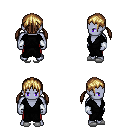
a pixel art fantasy rpg character, male body template, dark elf, purple skin, gray robe, red pants, blonde twin-tailed hairstyle, white cloth bracers, white slippers, four views (front, back, left, right), 2x2 character sprite sheet, small pixel art, hard edges, no anti-aliasing